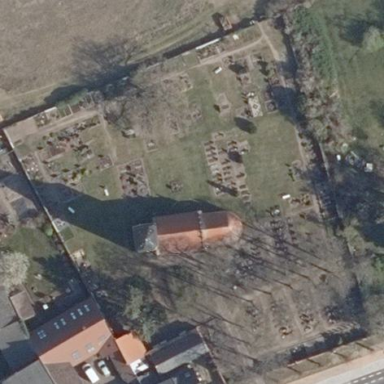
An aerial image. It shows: Grave yard.